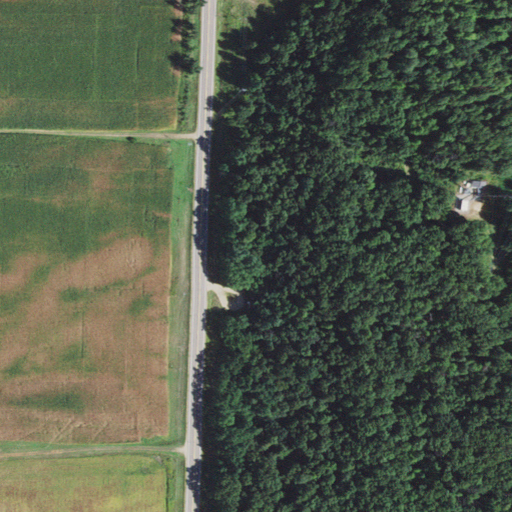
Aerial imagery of cliff(s) in Wisconsin named Onemile Bluff containing deciduous forest, cultivated crops, low intensity development, open development, medium intensity development, and mixed forest